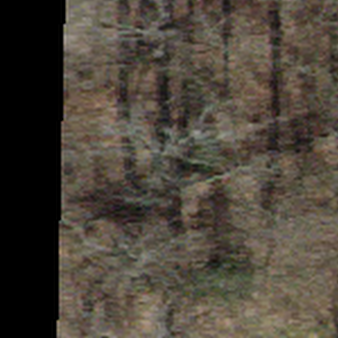
Label: other